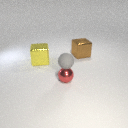
large yellow metal cube behind small red metal sphere